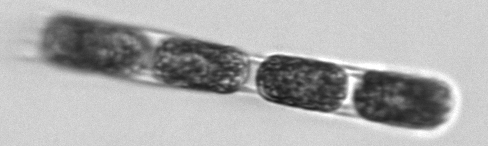
Label: Hemiaulus